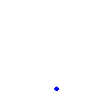
Particle: kaon